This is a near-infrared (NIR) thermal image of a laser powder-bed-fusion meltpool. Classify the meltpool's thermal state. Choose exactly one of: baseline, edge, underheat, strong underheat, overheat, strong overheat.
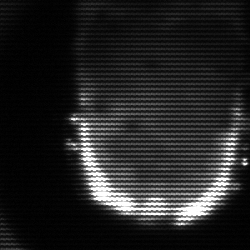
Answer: baseline